Field crop: maize
Growth stage: 2
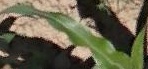
Species: maize